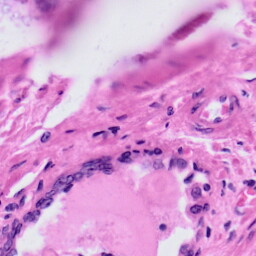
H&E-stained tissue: Prostate